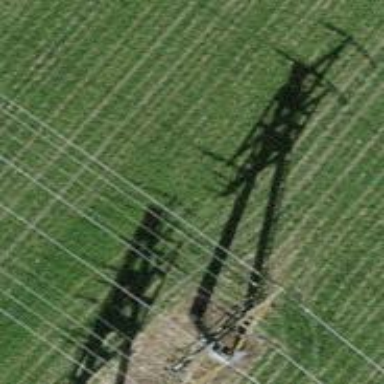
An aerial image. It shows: Power pole.